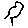
Label: bird